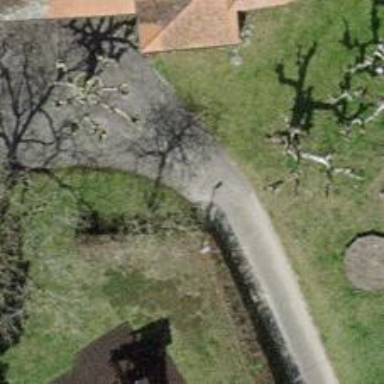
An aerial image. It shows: Deciduous broadleaved tree.